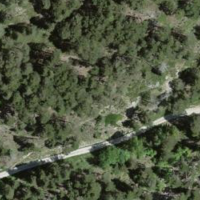
EUNIS habitat code: 43
Species observed at this site:
Lactuca perennis